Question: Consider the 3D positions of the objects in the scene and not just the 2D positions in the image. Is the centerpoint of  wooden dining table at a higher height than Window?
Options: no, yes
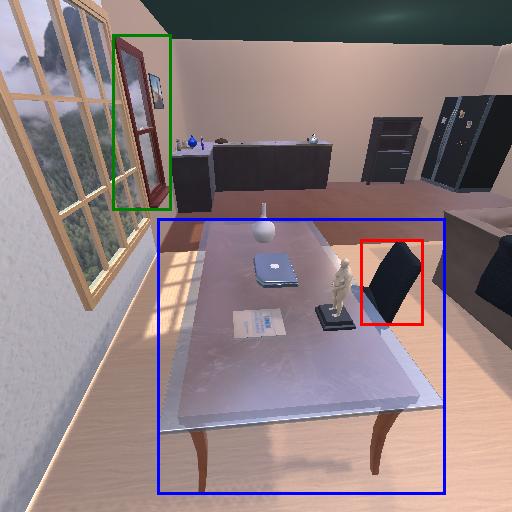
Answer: no